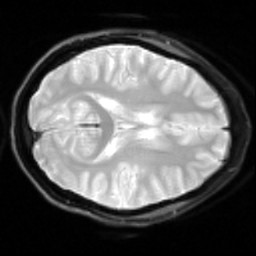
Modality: inplaneT2
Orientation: axial
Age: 20
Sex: female